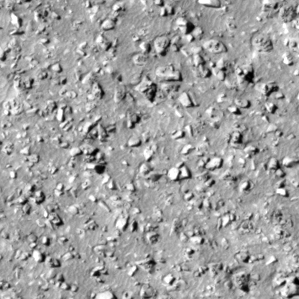
Label: non_frost